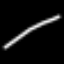
Label: line